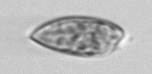
Label: Prorocentrum_dentatum